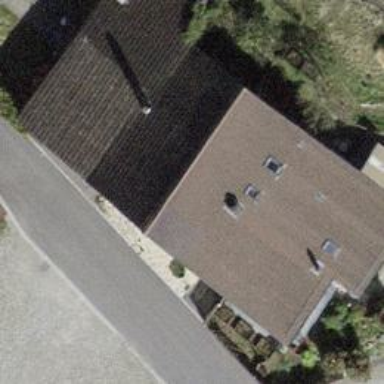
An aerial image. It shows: Building with tiled roof.